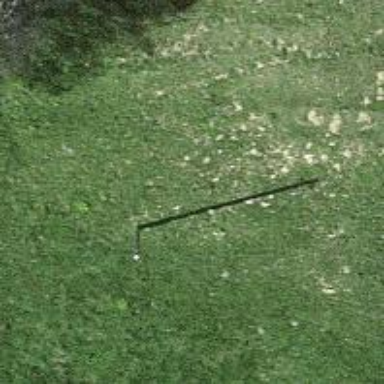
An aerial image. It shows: Utility pole in the image.